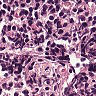
Metastatic tissue present: no